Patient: sex M, age 49
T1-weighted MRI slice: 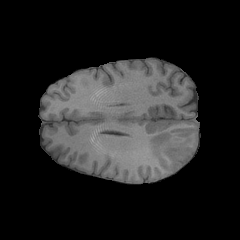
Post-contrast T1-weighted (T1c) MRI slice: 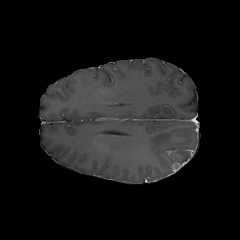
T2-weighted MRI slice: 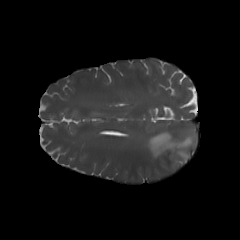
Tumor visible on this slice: yes
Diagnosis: Glioblastoma, IDH-wildtype
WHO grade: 4